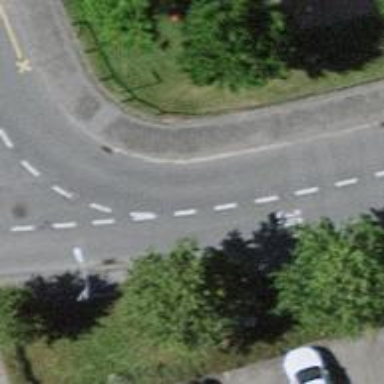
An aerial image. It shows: Kerb serving as barrier.